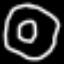
Label: donut